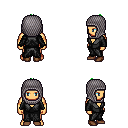
a pixel art fantasy rpg character, male body template, human, tanned skin, gray robe, white pants, green short mohawk hairstyle, chain hood, brown shoes, four views (front, back, left, right), 2x2 character sprite sheet, small pixel art, hard edges, no anti-aliasing